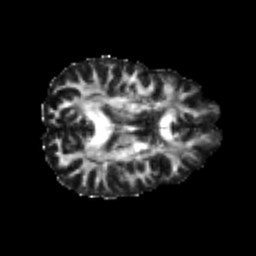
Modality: FA
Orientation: axial
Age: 22
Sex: male
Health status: healthy
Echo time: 0.074 s